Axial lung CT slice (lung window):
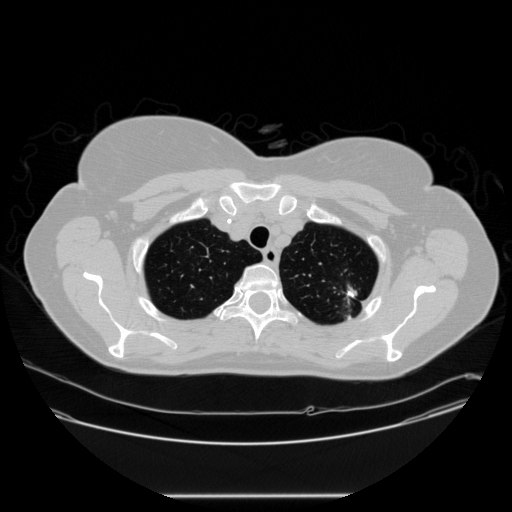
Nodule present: no